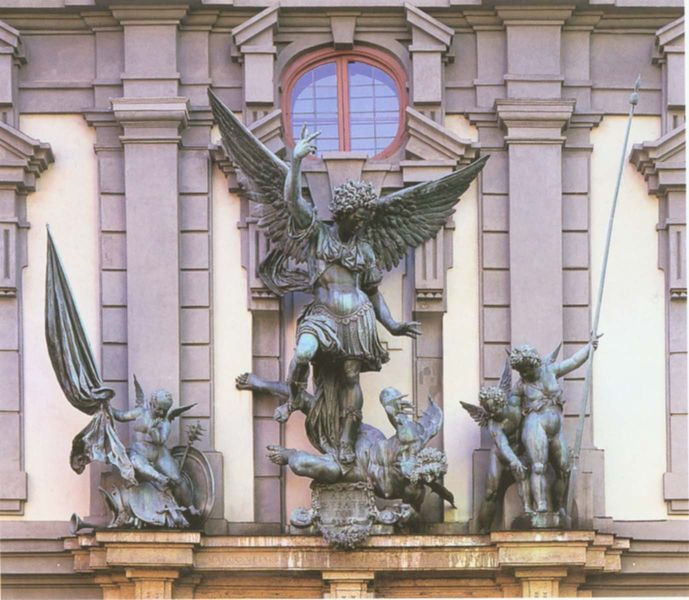
Titel: Hl. Michael als Sieger über Luzifer
Künstler: Hans Reichle
Standort: Augsburg, Zeughaus (EU - D - B)
Schlagwörter: flügel, hand, nackt, brust, fenster, frau, glas, säulen, blick, gebäude, rache, kirche, figur, rund, engel, skulptur, statue, bewegt, fassade, stab, fahne, pilaster, architecture, balcony, church, column, columns, hands, lanze, religious, robes, white, window, dress, gray, green, hair, skirt, woman, inschrift, bronze, zeigen, foto, schild, panzer, schwert, rüstung, portal, fisch, gesims, skulpturen, okuli, silver, teufel, angel, angels, heaven, hell, stone, building, armor, boy, helmet, metal, speer, speere, stange, putten, color, bird, putti, zorn, devil, fly, flying, luzifer, glass, fall, monument, photo, sculpture, step, wings, flag, michael, cherub, cherubs, cupid, marble, flags, arms, brick, facade, colored, art, statues, religion, war, fingers, flügek, shield, figurengruppe, horn, christianity, tan, kid, standing, staff, evil, symbol, wing, trumpet, text, serpent, glory, banner, sculptures, utten, fallen, spear, cream, heavenly, victory, power, triumph, lance, victoria, pillars, gesutre, medusa, demon, belly, gabriel, free, stain, sculpt, good, #kirche, panes, defeated, trump, entrence, girld, stepping, verdigris, fixture, agnel, st. michael, hand raised, griffith